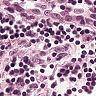
Metastatic tissue present: no